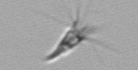
Label: Calciopappus